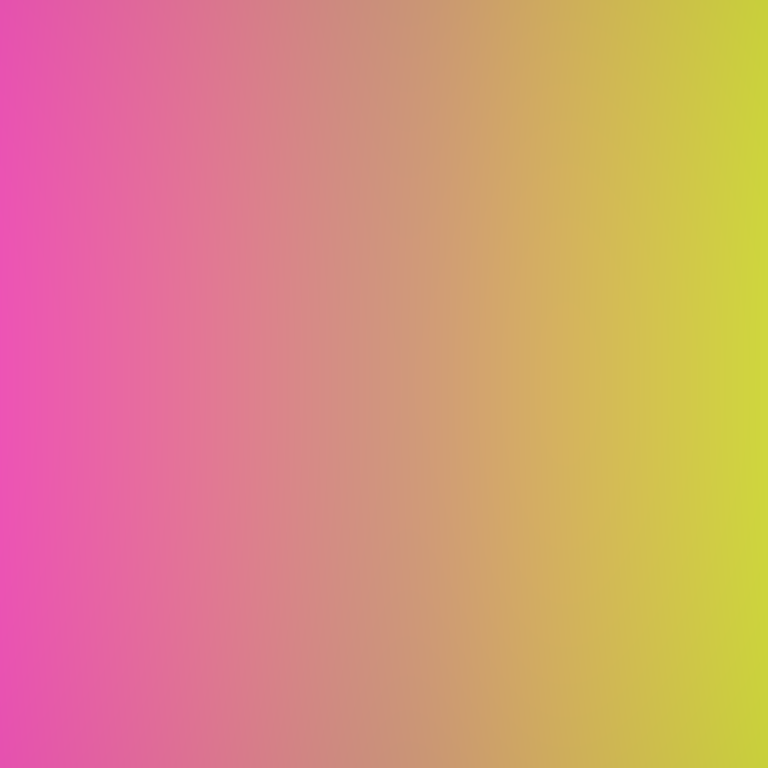
Abstract light effect, smooth gradient from soft pink to bright yellow, calm atmosphere, diffuse light, no room, no furniture, no objects.